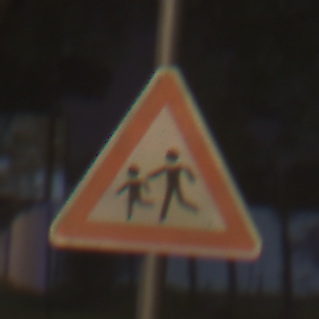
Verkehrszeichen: KinderRechts
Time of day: Night
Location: Outdoor (Suburban)
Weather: PartlyCloudy
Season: NotSpecified
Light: Artificial